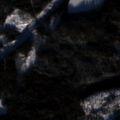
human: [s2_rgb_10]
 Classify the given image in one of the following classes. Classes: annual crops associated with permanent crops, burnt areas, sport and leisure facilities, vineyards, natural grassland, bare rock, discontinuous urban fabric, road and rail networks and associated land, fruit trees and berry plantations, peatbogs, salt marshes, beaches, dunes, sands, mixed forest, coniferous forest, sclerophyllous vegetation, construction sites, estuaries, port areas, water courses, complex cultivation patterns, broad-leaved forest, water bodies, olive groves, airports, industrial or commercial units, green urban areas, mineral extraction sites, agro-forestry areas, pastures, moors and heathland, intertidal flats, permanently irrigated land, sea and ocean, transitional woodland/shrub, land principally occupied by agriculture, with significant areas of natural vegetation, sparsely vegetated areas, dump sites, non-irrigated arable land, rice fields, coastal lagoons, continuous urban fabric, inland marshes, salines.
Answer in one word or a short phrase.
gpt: coniferous forest, mixed forest, transitional woodland/shrub